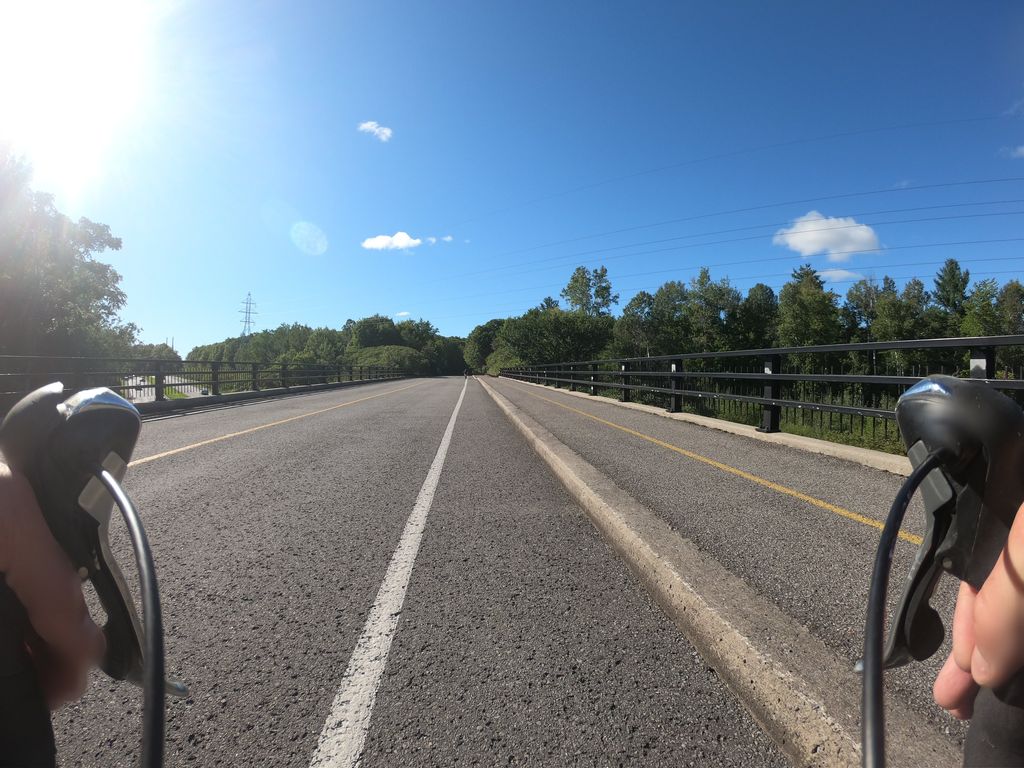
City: ottawa-gatineau